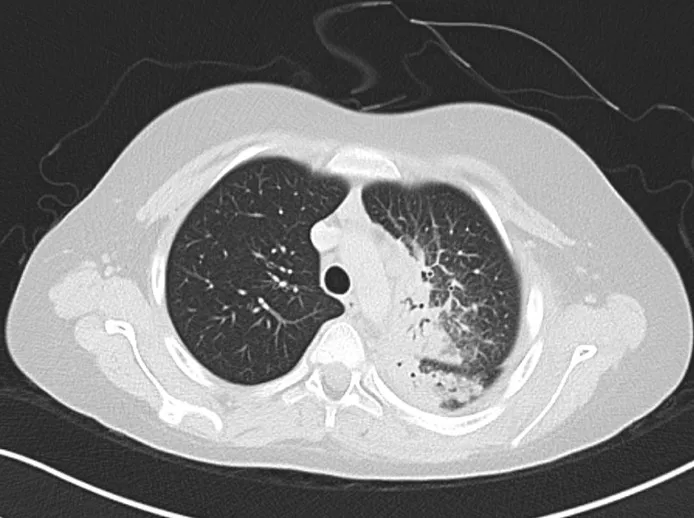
CT chest showed multiple left hilar lymph nodes with collapse of the left upper lobe and multiple pulmonary nodules with cavitation.
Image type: radiology (ct)